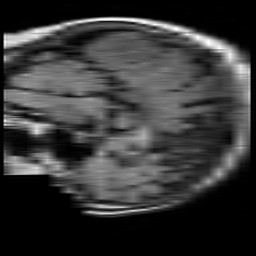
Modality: FLAIR
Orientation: sagittal
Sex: female
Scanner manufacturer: philips
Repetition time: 11 s
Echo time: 0.125 s